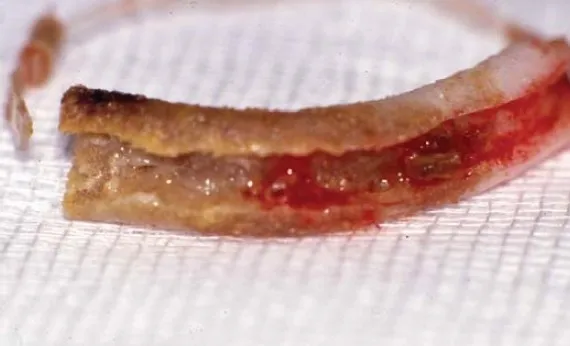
Discoloration of explanted buckle.
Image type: medical_photograph (skin_photograph)